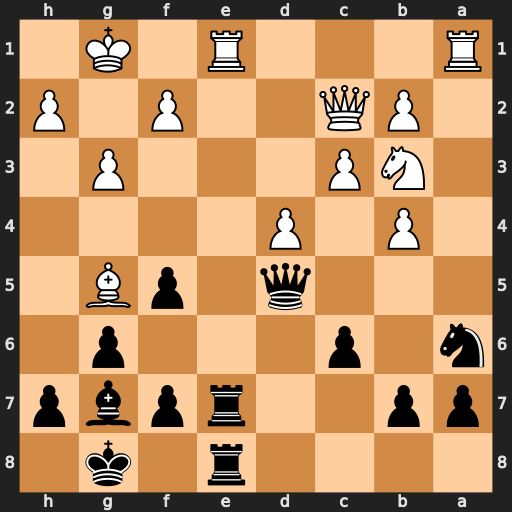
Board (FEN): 4r1k1/pp2rpbp/n1p3p1/3q1pB1/1P1P4/1NP3P1/1PQ2P1P/R3R1K1
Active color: b
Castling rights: -
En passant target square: -
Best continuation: Rxe1+ Rxe1 Rxe1#